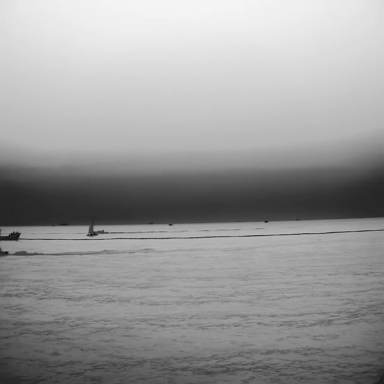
There is a sailboat in the infrared image.